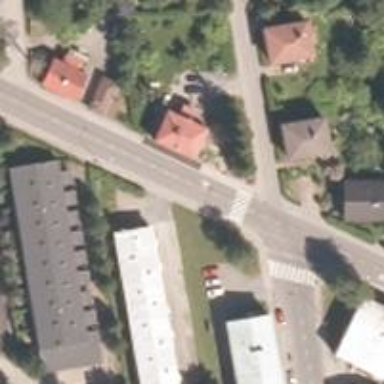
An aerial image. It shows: Marked zebra crossing on the road.